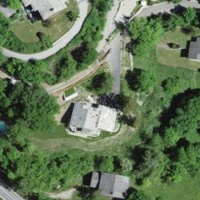
EUNIS habitat code: 55
Species observed at this site:
Corylus avellana